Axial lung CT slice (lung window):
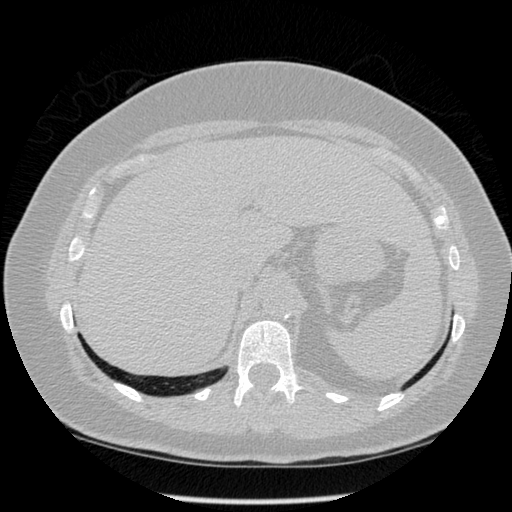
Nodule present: no